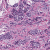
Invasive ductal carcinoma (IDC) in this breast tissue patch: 0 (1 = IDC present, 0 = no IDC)